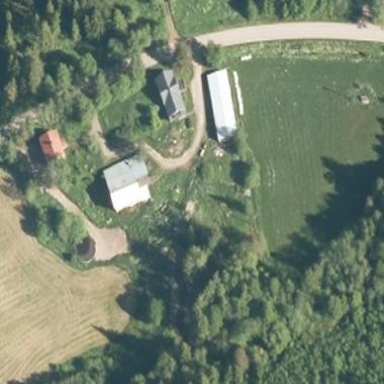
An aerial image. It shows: Farmyard area.